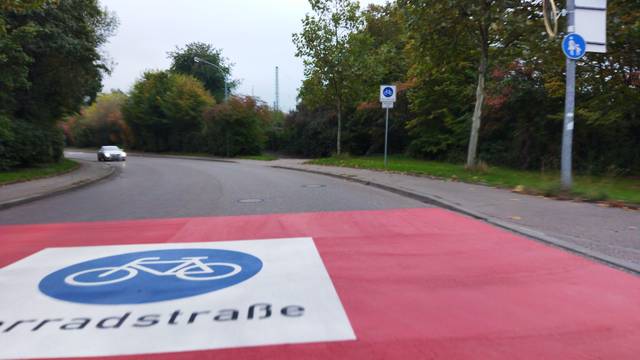
Region: Germany
Coordinates: 49.133, 9.197